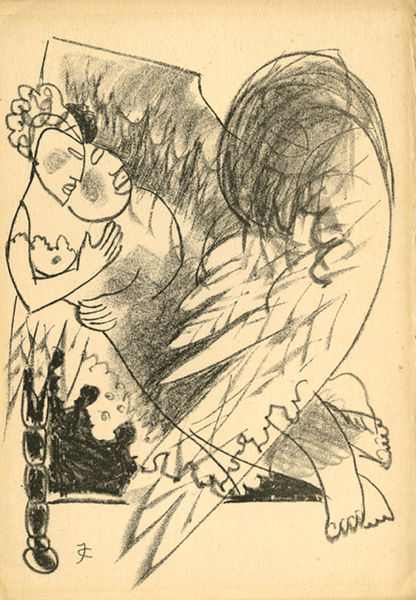
Titel: Illustrations of verses by David Knut, Izbrannye Stikhi, Paris, 1949, Illustrations of verses by David Knut, Izbrannye Stikhi, Paris, 1949
Künstler: Iakov Shapiro
Standort: Amherst (Massachusetts, USA)
Institution: Mead Art Museum, Amherst College
Schlagwörter: chair, feathers, kiss, white, black, chaise, face, figures, hair, modern, nose, woman, bed, brown, feather, angel, man, nude, feet, drawing, paper, cubist, mouth, bird, line, couple, pen, wings, breast, abstract, love, foot, pencil, lines, figure, leaf, lips, picasso, sleep, cubism, wing, beast, fear, heart, couch, blade, sex, graphite, blacj, picassp, 2 figures, white], death], curles, huge